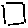
Label: square